Question: I was just wondering if there is a way to customize the content of a DataTable in a Chart-object in VBA? I.e. is there a way to alter the content of the table to NOT be the actual chart-data? See picture below, where and (left-most pic) have been alterned into and (right-most pic), obviously with new data in the table as well. The data that need to go into the table is found in a range-object.
Thanks,

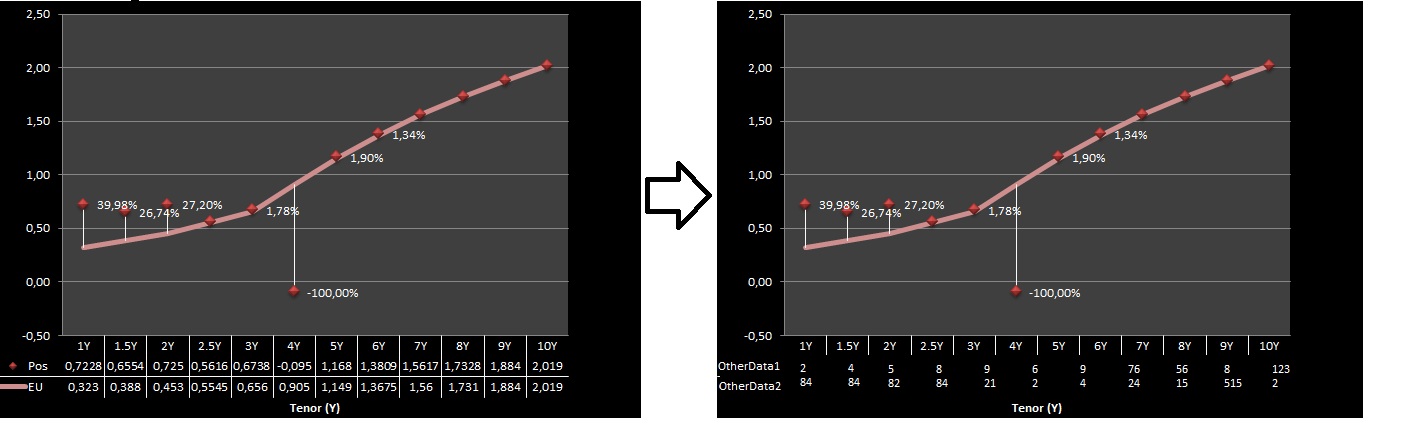
Answer: Here's a neat trick that I have used a . It won't give you a table with borders, and you'll have to add textboxes for the series' names, but it will allow you to customize what appears in the "table" below the chart.
First, create your chart and add series for all data:

Add data labels, and then format the "Other Data" series so that there is no line, markers/etc.:

Then, you can use a macro like this to adjust the data labels' positions, relative to the chart/plot area. For this macro, I simply check to see if the series' line format '.Visible = msoFalse', but you could extend that logic to meet whatever additional requirements you might have.
'''
Sub Test()
Dim cht As Chart
Dim srs As Series
Dim p As Long
Dim dl As DataLabel
Dim dlTop As Double
Dim s As Long
Application.ScreenUpdating = False
Set cht = ActiveSheet.ChartObjects(1).Chart
For Each srs In cht.SeriesCollection
If srs.Format.Line.Visible = msoFalse Then
s = s + 1
srs.DataLabels.Position = xlLabelPositionCenter
For p = 1 To srs.Points.Count
Set dl = srs.DataLabels(p)
dlTop = cht.PlotArea.Height + cht.PlotArea.Top + (s * dl.Height)
dl.Select
dl.Top = dlTop
Next
End If
Next
Application.ScreenUpdating = True
End Sub
'''
The result should be something like: